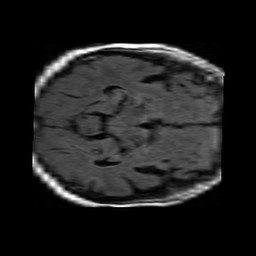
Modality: FLAIR
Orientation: axial
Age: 76
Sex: male
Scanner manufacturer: philips
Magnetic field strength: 1.5 T
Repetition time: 6 s
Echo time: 0.12 s